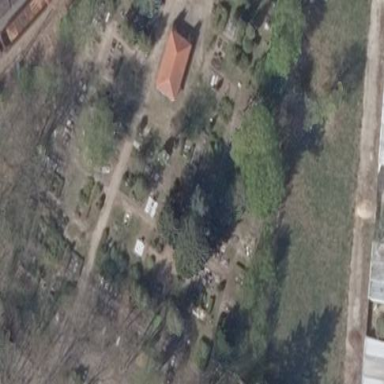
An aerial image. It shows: Fenced cemetery.